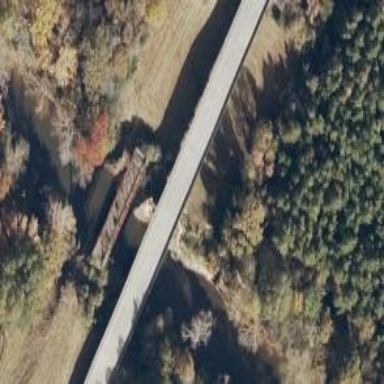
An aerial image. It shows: Abandoned railroad bridge.